Question: My team uses VS 2010 Ultimate with TFS and we recently upgraded to Resharper 6. Now every time I close my solution, I get this Resharper error dialog:

No one else here seems to get this but me. Any idea what's going on?
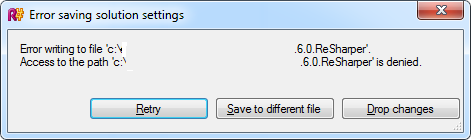
Answer: @Mrchief, thanks for your help! I do have permissions to edit the file. Someone else had added it when he installed R# 6 on his pc. His R# options were set to save the cache in the solution folder, as were mine, so here's what I ended up doing:
1. I opened the solution, checked out the file directly
2. I closed the solution with the file checked out: no error!
3. I checked in the file with the solution closed.
4. With the solution still closed, I set my Resharper options to save my cache in my system TEMP folder
5. Reopened the solution; now when I close, no error!